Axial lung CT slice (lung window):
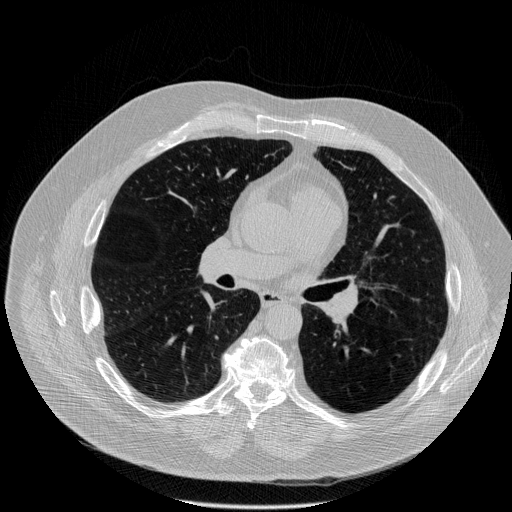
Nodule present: no